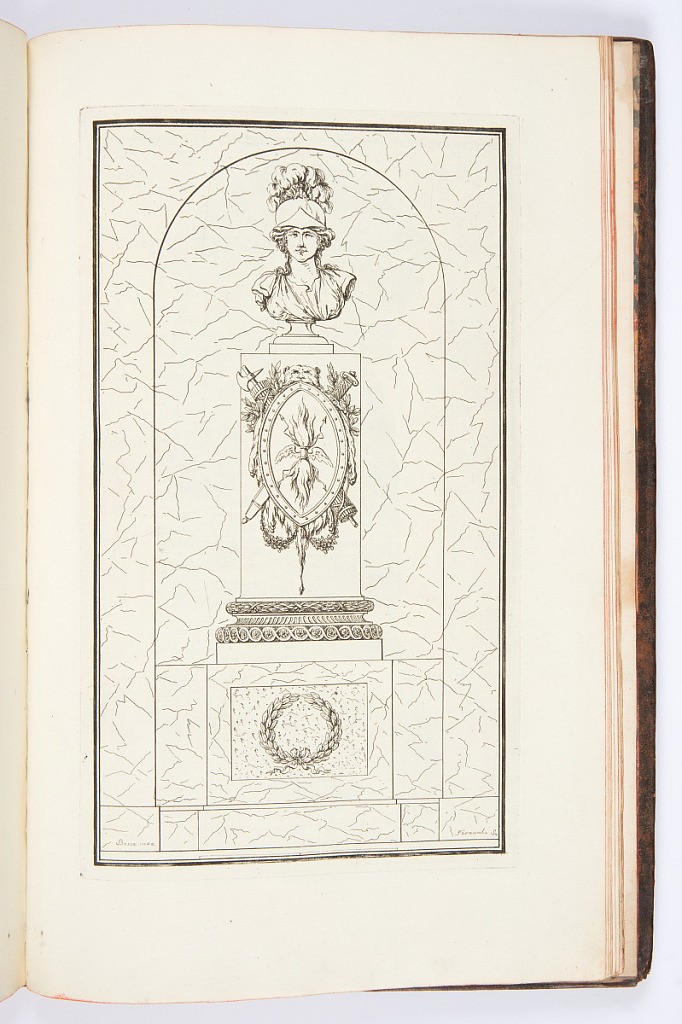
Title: POELE d’un même genre, en colonnes tronquées, avec trophées, et surmonté d’un buste de Pallas
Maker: Louis-Gustave Taraval, French, 1738 – 1794
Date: ca. 1791
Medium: Etching on paper
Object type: Print
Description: Design for a stove heater decorated with neoclassical motifs, in the form of a pedestal supporting a column with a sculpted portrait bust of the goddess Pallas wearing a feathered helmet. The pedestal features a shield on the front decorated with flames, lightning bolts, and wings, with swords, and a lion's pelt behind. The base of the pedestal is decorated with running pattern moldings of fluting, laurel leaves tied with ribbon, and rosettes. The base below the pedestal has a laurel leaf crown tied with ribbon. The whole is set into an arche niche. The plate is signed.